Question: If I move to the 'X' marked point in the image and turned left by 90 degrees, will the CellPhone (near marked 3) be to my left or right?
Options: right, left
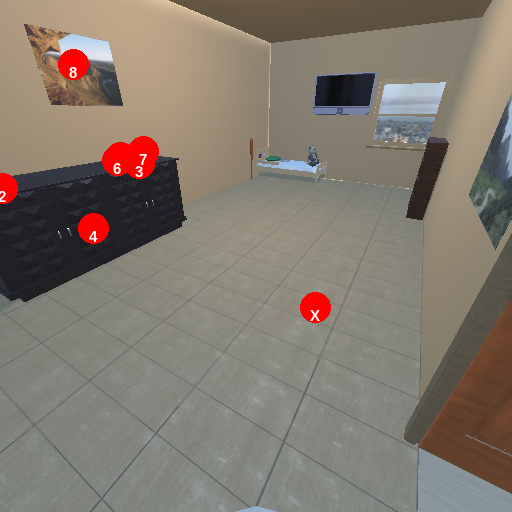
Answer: right